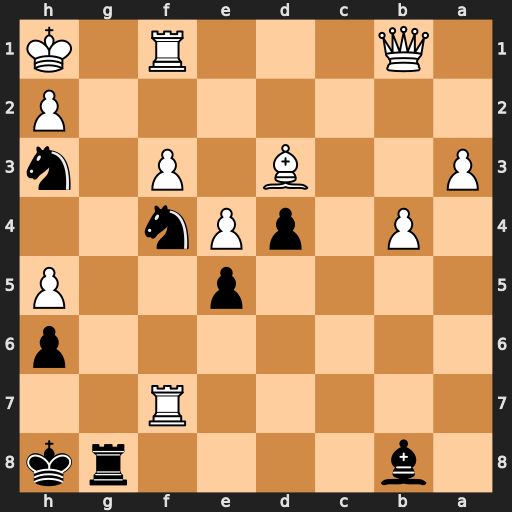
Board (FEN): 1b4rk/5R2/7p/4p2P/1P1pPn2/P2B1P1n/7P/1Q3R1K
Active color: b
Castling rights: -
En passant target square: -
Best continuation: Rg1+ Rxg1 Nf2#